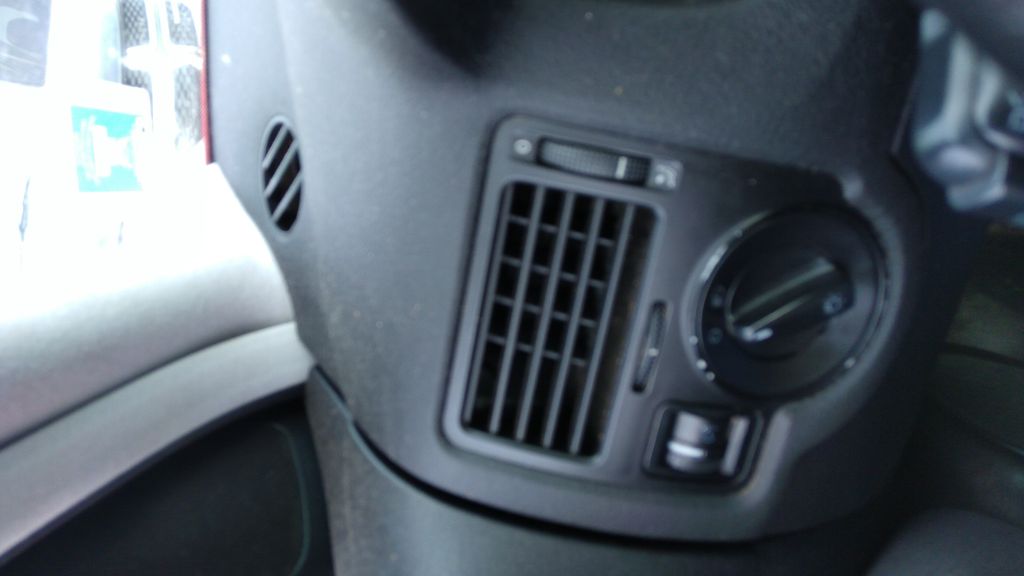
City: charlottetown